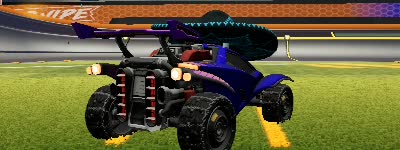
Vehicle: octane